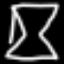
Label: hourglass